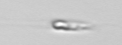
Label: flagellate_morphotype3